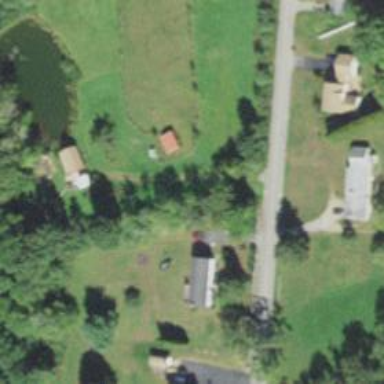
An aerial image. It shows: Residential driveway.